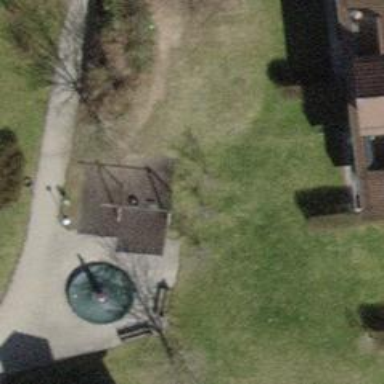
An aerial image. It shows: Playground featuring swings.